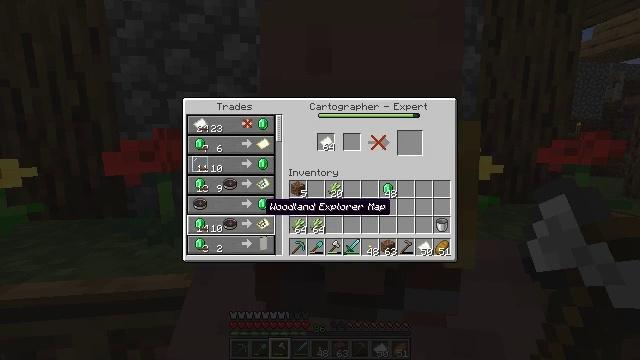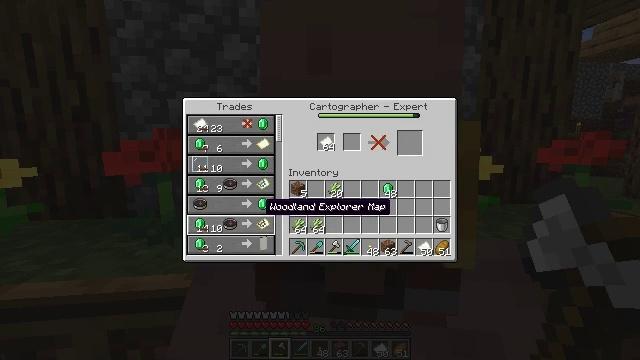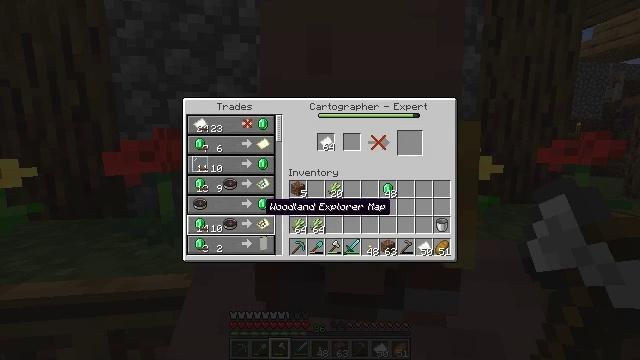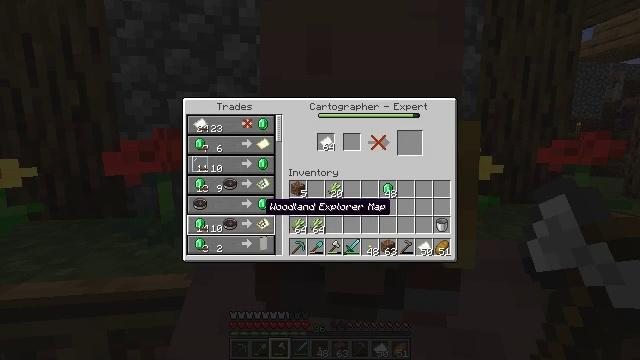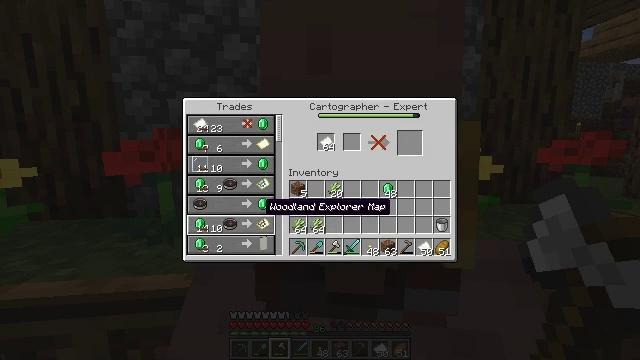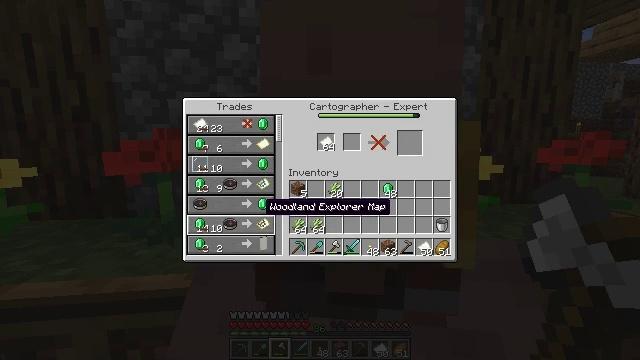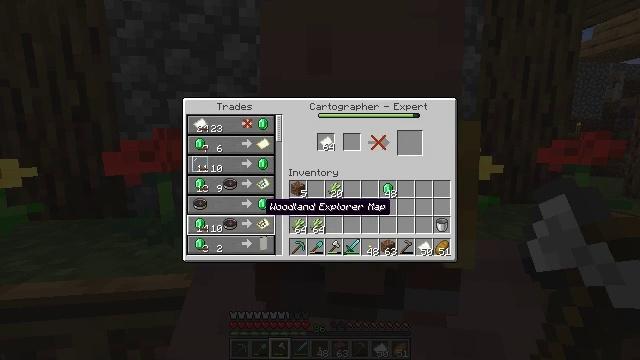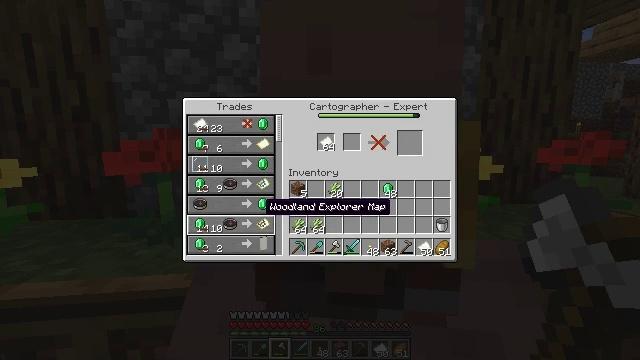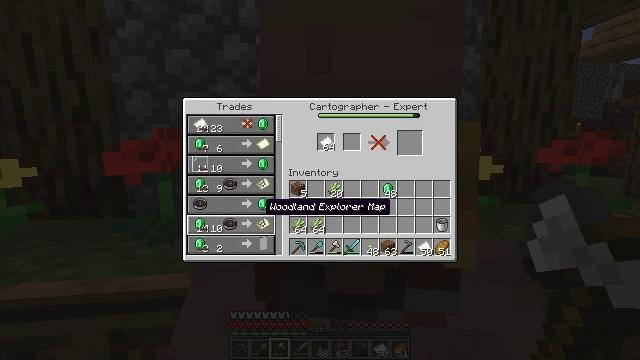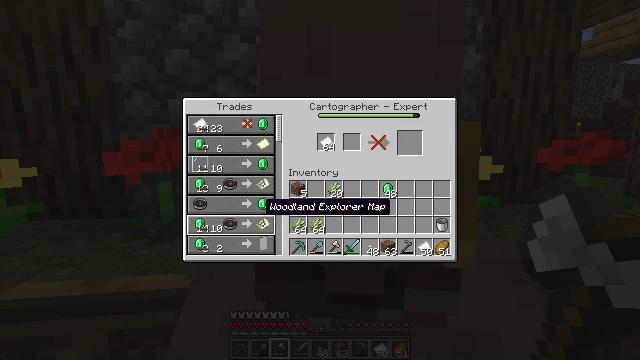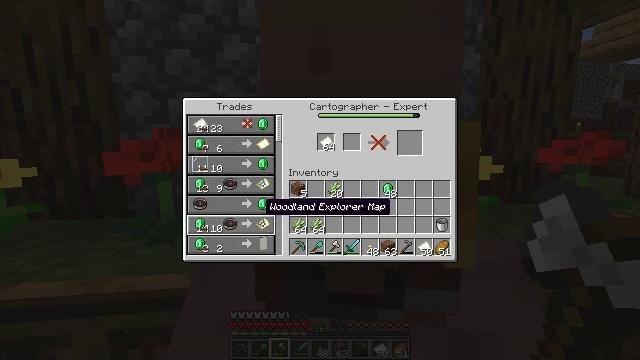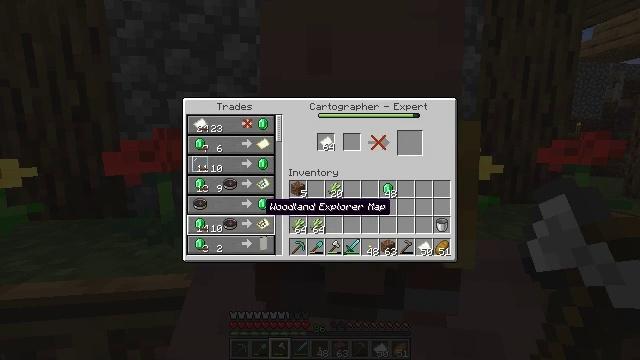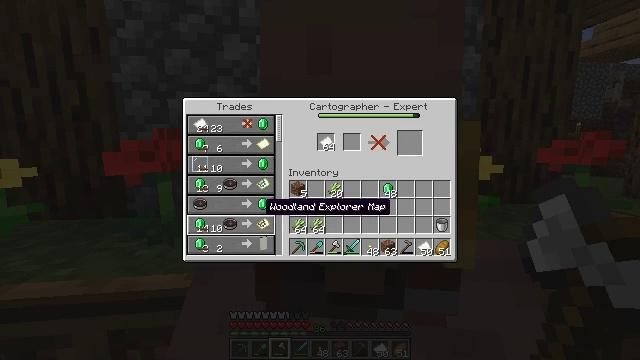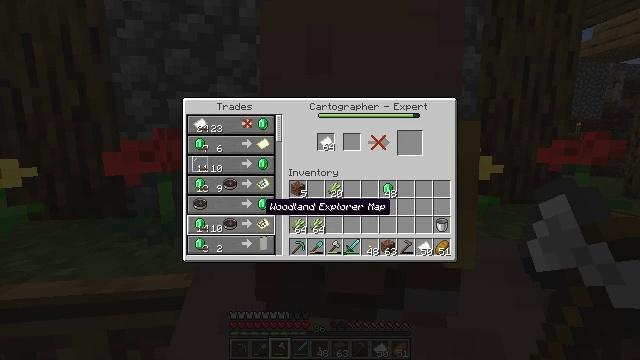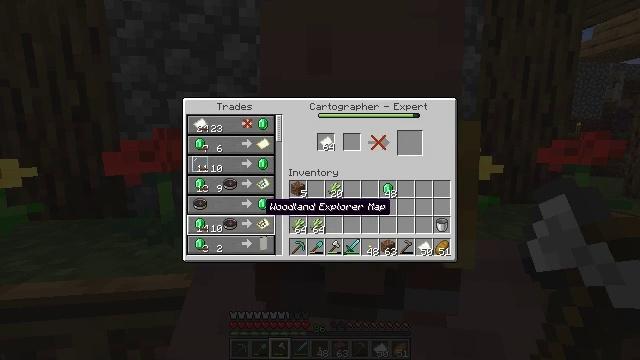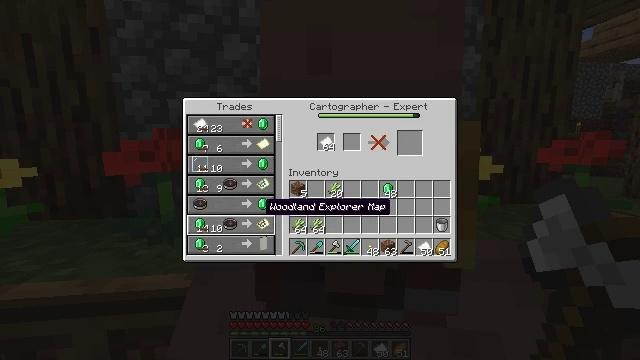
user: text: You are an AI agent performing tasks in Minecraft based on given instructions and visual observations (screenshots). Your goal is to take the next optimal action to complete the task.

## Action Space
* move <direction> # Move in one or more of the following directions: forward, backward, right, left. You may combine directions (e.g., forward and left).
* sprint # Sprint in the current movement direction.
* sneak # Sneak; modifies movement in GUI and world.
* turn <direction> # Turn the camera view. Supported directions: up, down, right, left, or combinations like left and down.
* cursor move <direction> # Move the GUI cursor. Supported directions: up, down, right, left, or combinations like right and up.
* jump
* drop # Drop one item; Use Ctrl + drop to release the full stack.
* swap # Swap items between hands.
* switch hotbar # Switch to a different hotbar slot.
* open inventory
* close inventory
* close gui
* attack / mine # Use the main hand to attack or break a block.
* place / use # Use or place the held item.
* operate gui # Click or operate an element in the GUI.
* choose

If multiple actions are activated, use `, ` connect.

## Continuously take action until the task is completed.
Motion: motion action
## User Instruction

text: Mine the sugar cane near rivers.
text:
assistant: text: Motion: no_op
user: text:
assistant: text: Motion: no_op
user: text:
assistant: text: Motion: no_op
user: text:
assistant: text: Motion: no_op
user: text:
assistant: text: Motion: no_op
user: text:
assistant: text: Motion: no_op
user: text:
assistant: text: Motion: no_op
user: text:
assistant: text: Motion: no_op
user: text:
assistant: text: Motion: no_op
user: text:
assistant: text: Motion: no_op
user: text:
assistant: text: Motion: no_op
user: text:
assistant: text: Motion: no_op
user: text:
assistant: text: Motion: no_op
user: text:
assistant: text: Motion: no_op
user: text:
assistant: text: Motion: no_op
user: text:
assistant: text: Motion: no_op
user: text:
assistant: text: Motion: no_op
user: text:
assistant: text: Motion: no_op
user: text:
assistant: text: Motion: no_op
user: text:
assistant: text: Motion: no_op
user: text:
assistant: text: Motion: no_op
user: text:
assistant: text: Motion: no_op
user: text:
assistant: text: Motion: no_op
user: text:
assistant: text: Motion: no_op
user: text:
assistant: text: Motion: no_op
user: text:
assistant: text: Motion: no_op
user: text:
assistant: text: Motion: no_op
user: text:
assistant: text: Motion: no_op
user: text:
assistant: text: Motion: no_op
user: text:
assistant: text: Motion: no_op